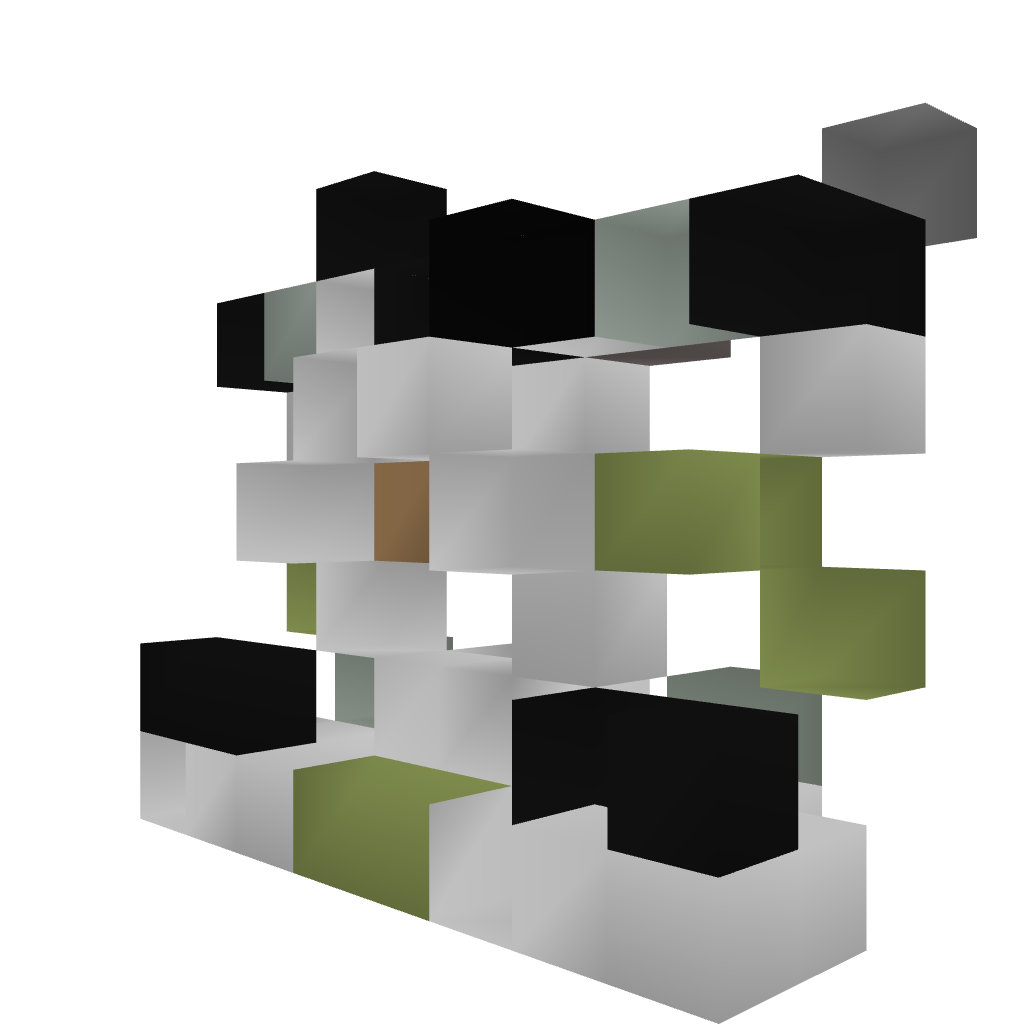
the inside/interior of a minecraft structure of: Door 2X2 futurist